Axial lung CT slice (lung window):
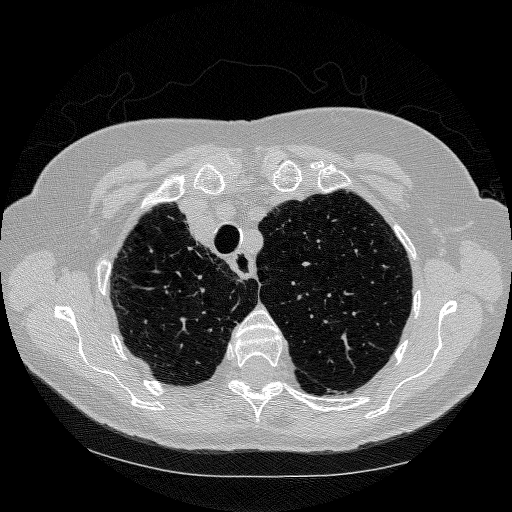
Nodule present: no